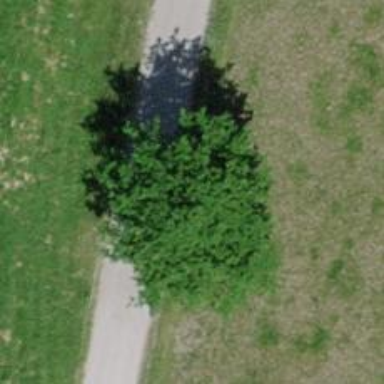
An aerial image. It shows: Deciduous tree with broadleaved leaves.